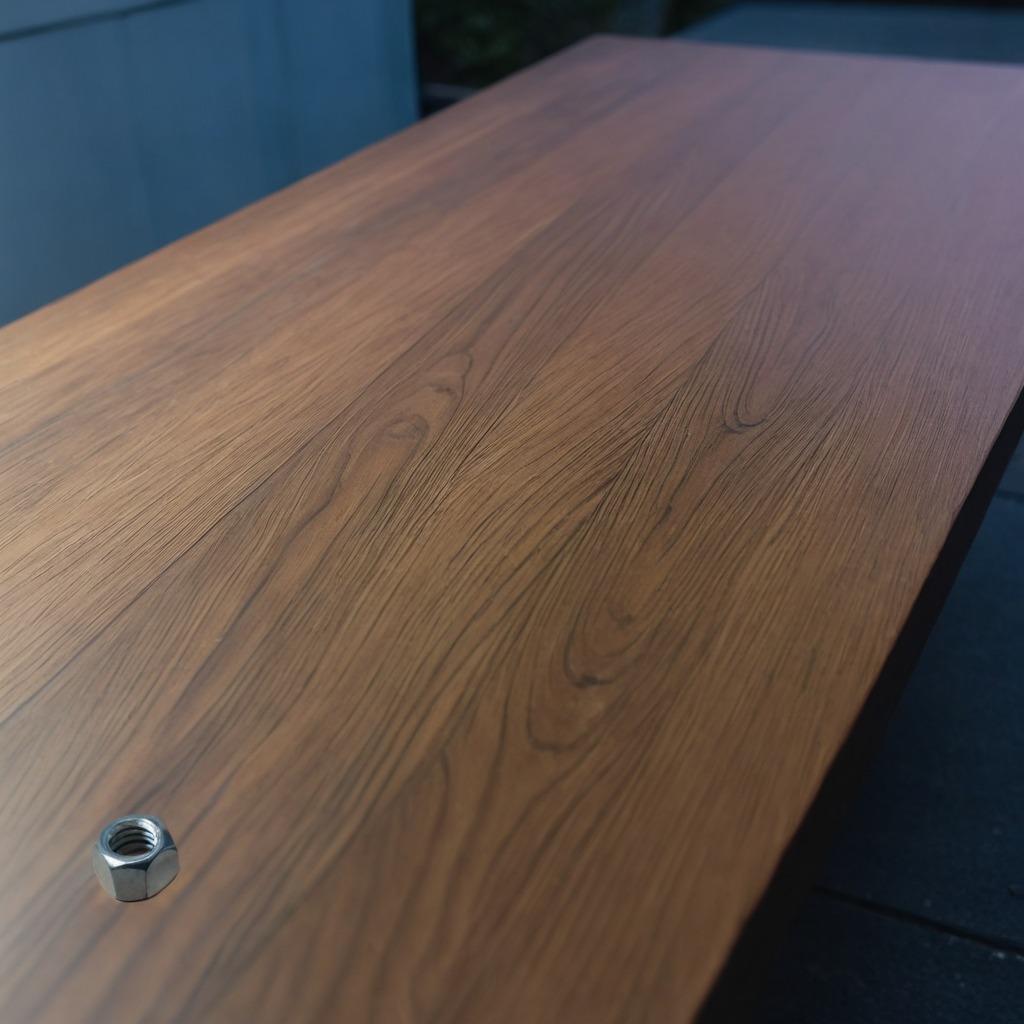
A metal nut is lying on the table.